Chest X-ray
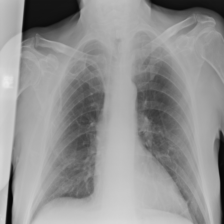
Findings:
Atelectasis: negative
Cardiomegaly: negative
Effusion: negative
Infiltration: negative
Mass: negative
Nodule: negative
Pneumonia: negative
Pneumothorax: negative
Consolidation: negative
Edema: negative
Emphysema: negative
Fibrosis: negative
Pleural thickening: negative
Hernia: negative